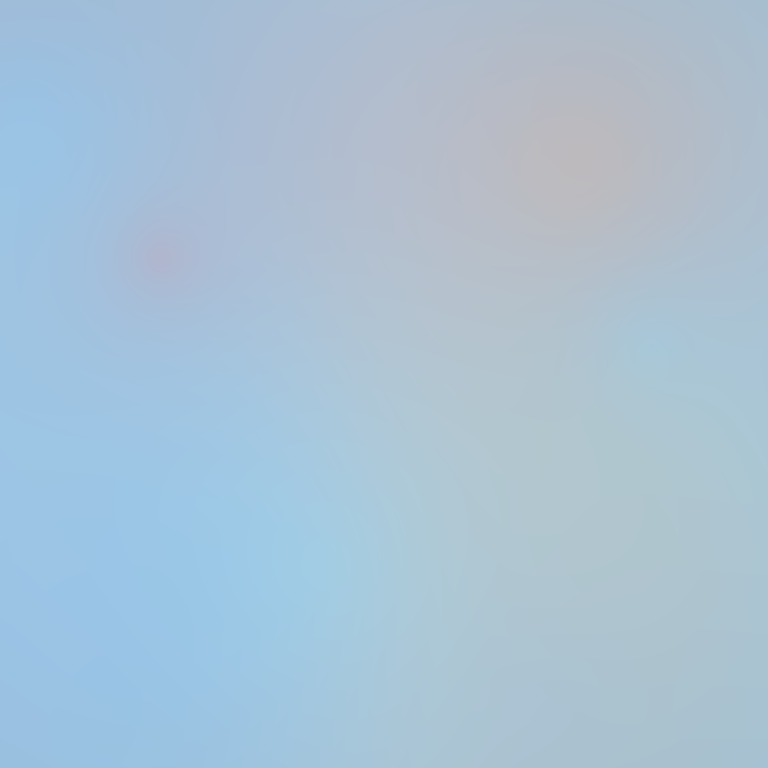
Abstract light effect, smooth gradient from soft blue to pale lavender, serene atmosphere, diffuse light, no room, no furniture, no objects.